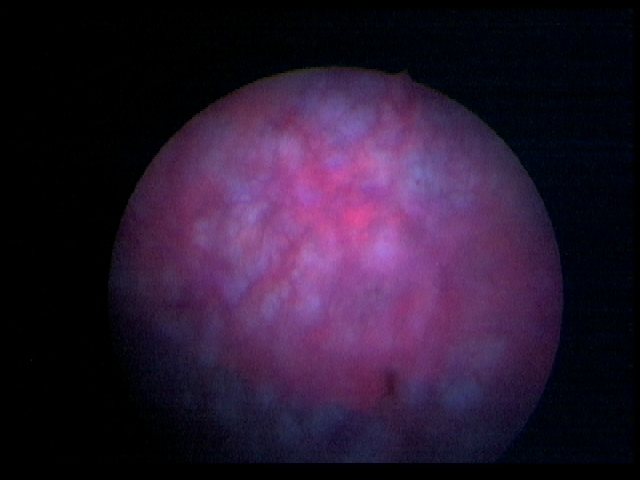
Modality: BLC
Class: Malignant
Subclass: CIS
Lesion: L2
Stage: Tis
Morphology: Non-papillary
Bladder cancer association: Yes